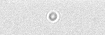
Label: camera_spot